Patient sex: F
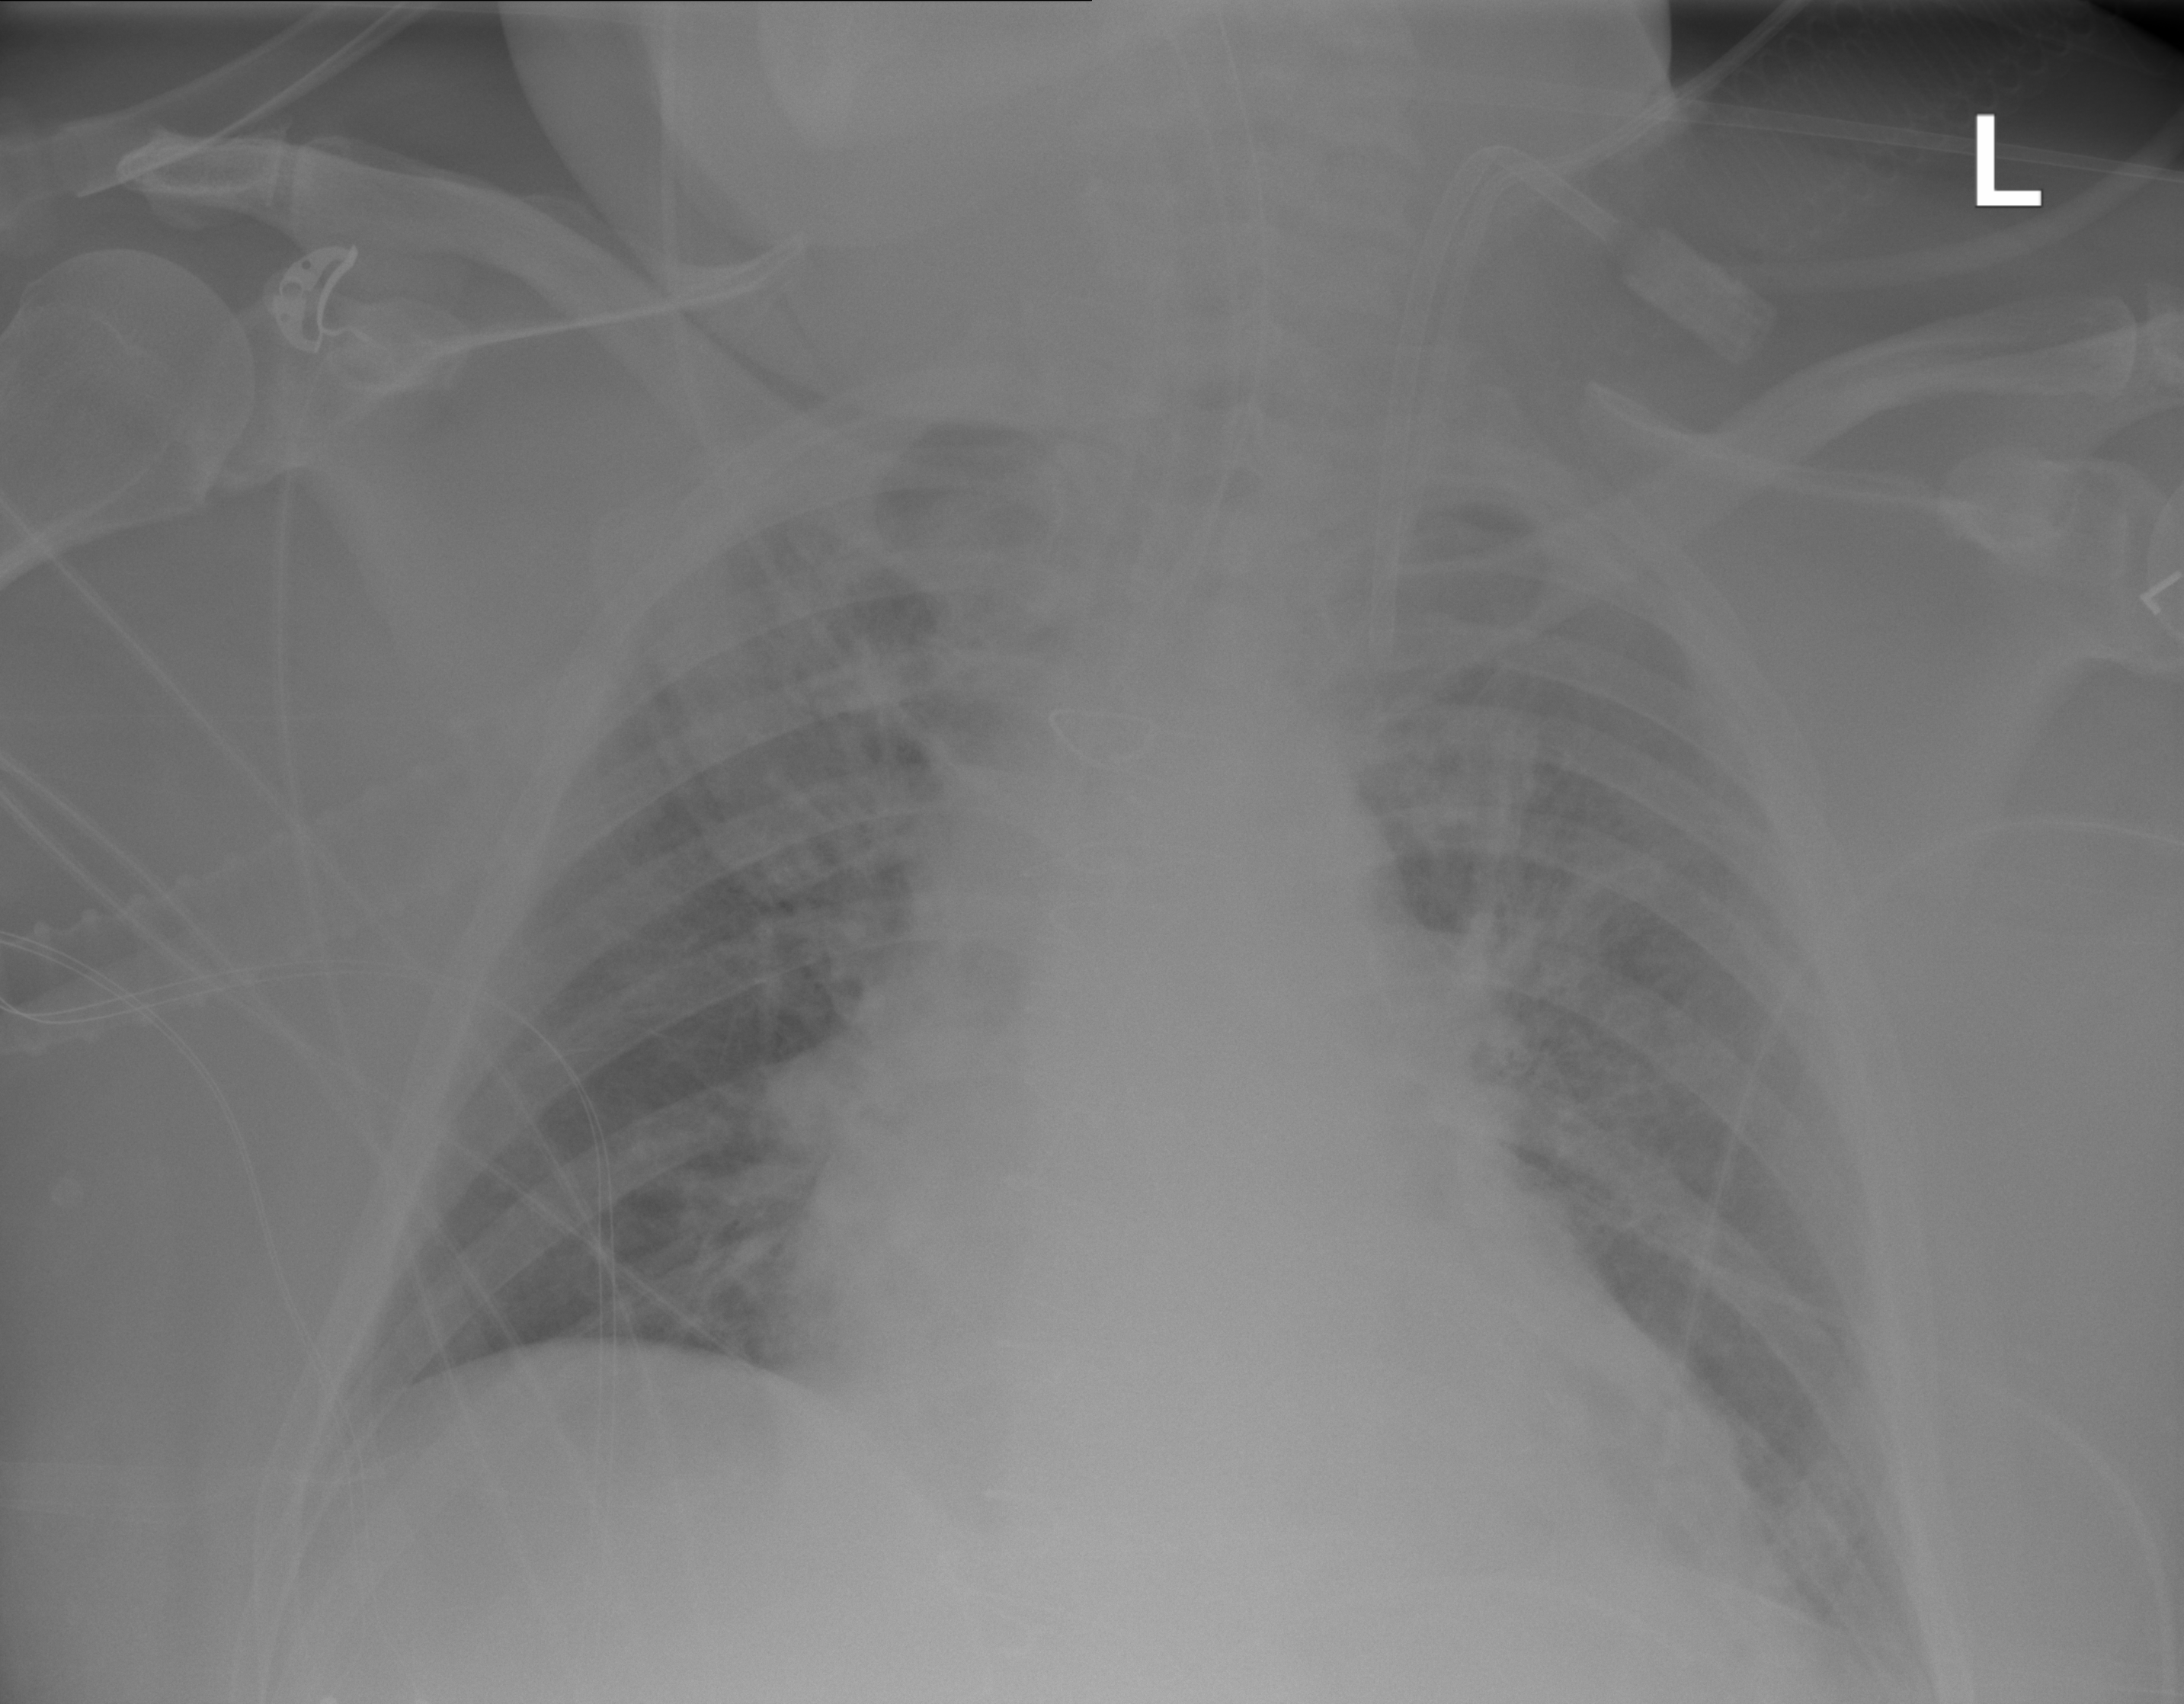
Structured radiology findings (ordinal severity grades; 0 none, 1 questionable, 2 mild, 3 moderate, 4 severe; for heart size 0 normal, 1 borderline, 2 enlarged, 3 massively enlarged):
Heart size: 2
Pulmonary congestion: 2
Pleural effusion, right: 2
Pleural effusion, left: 2
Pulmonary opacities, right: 2
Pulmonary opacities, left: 2
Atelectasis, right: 0
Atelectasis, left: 0